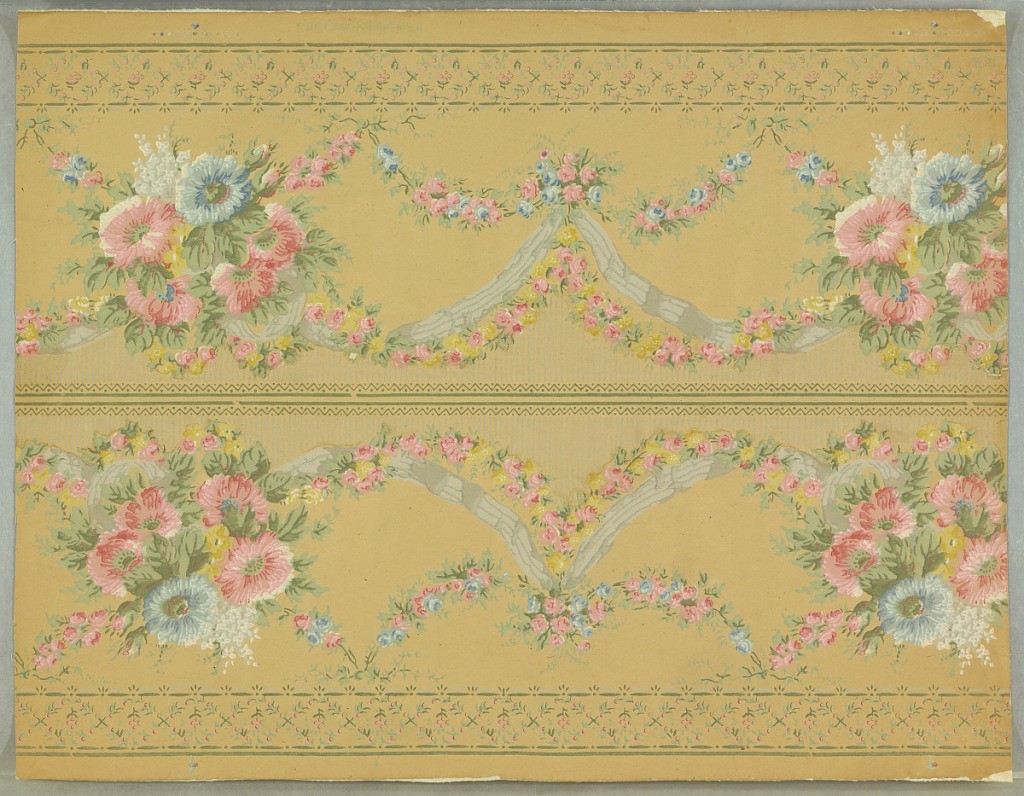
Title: Frieze
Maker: York Wall Paper Company, 1895
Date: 1890–1900
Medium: Machine-printed
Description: Narrown green band top and bottom. Design: "Rose of Sharon". Flowers alternate, one facing top of border, the following one the bottom. Occasional leaf touched with silver. The entire paper, design and field, is slightly embossed with a woven linen effect. The entire colored printing too is printed in coarse textured linen. Printed in selvedge: "York Wall".